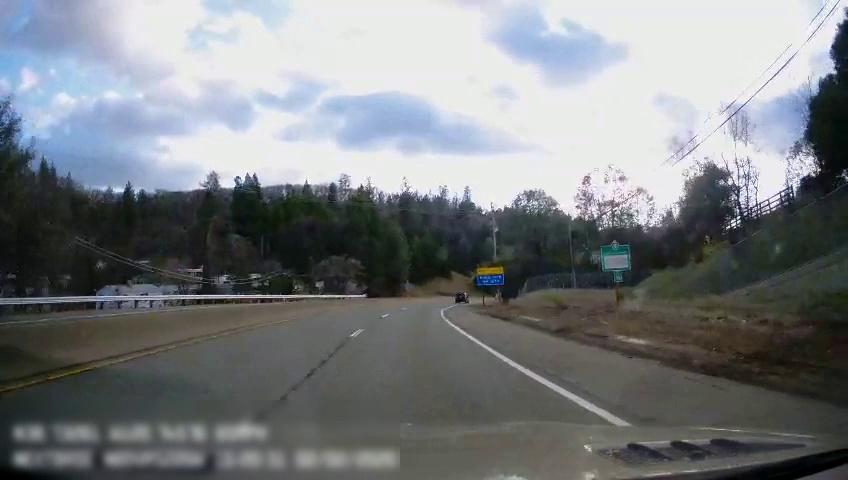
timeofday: Day
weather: Sunny
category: Drivable Space
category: Drivable Space
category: Vehicles | SUV
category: Lanes | Opposite Lane
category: Lanes | Alternate Lane
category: Lanes | Current Lane
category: Lanes | Alternate Lane
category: Traffic | Signs
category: Traffic | Signs